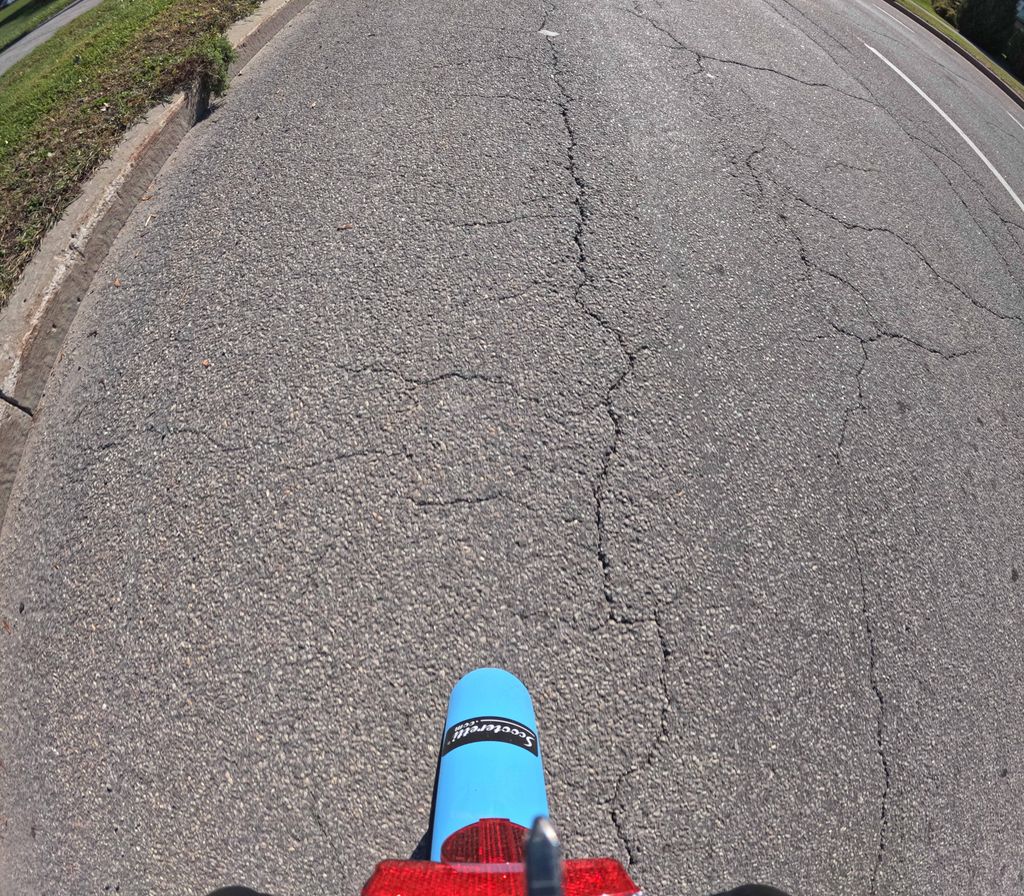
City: ottawa-gatineau